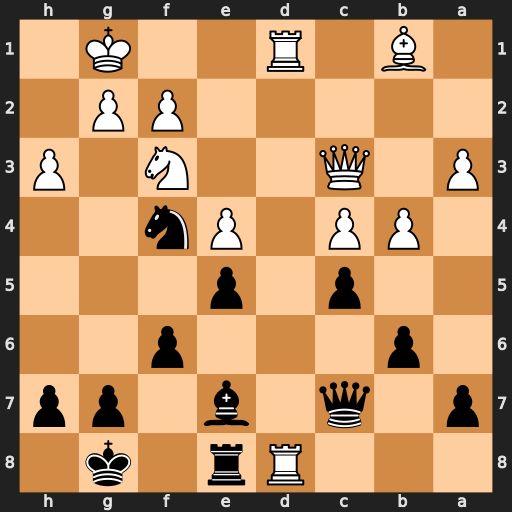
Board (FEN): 3Rr1k1/p1q1b1pp/1p3p2/2p1p3/1PP1Pn2/P1Q2N1P/5PP1/1B1R2K1
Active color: b
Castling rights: -
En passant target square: -
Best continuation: Ne2+ Kh2 Nxc3 Rxe8+ Kf7